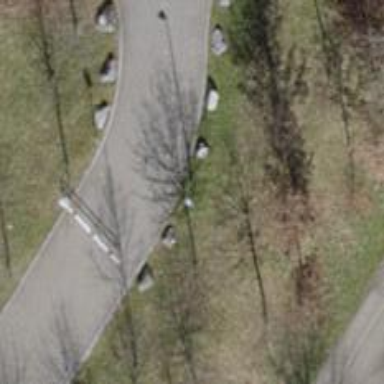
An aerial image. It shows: Swing gate.